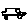
Label: car